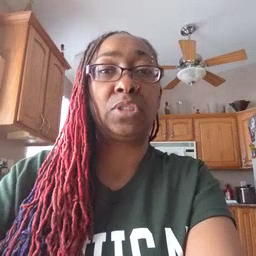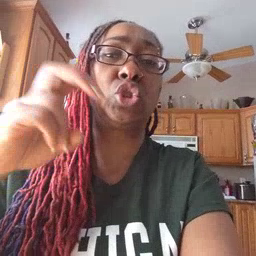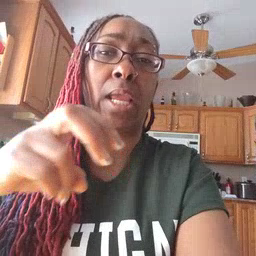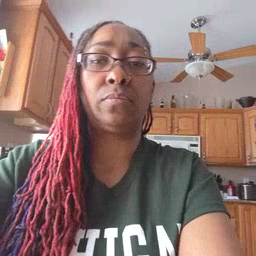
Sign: chair